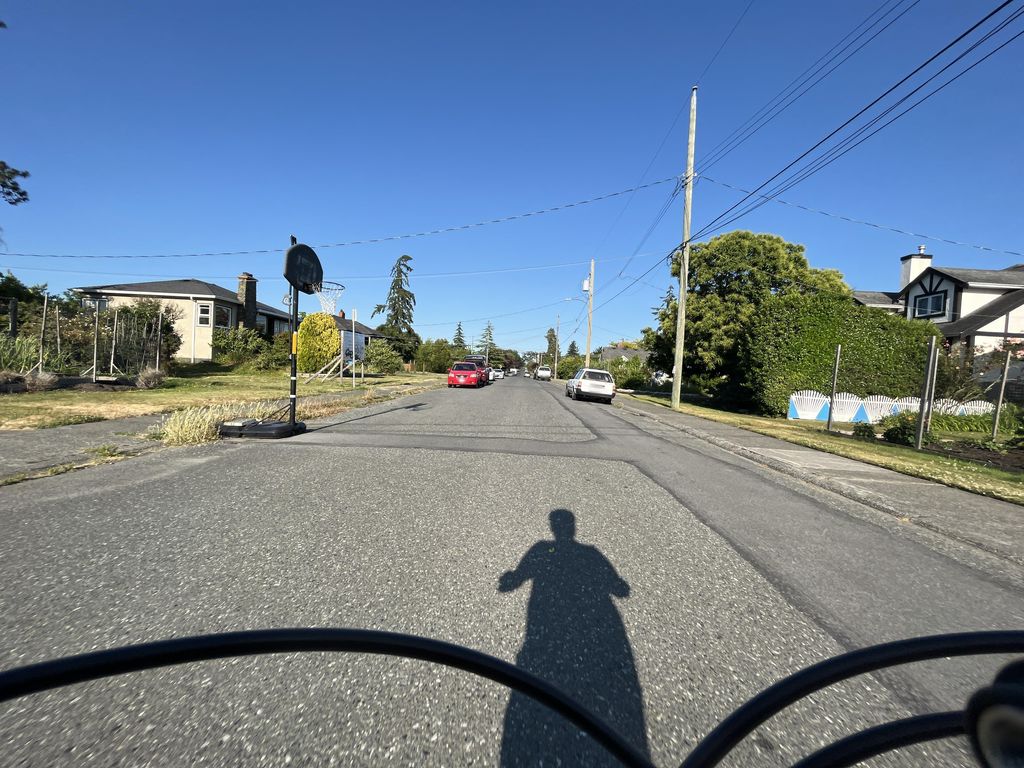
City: victoria